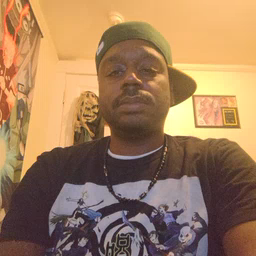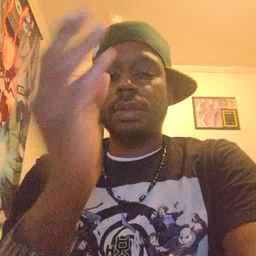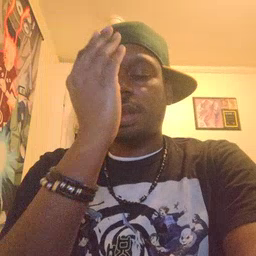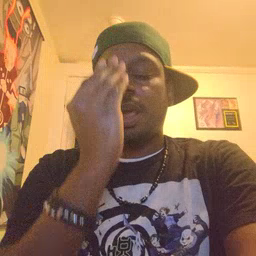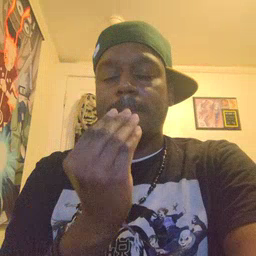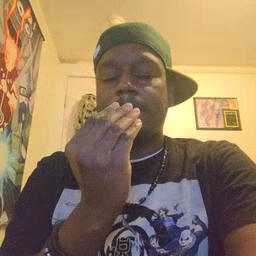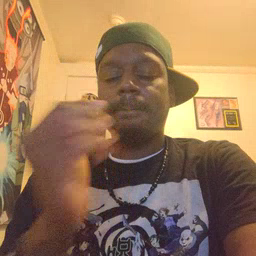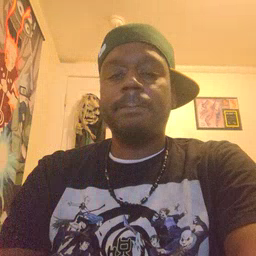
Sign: sleep